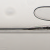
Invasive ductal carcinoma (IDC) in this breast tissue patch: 0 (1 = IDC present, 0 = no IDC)